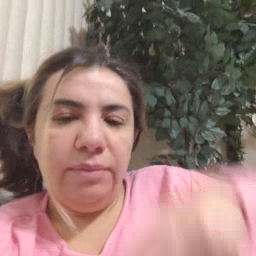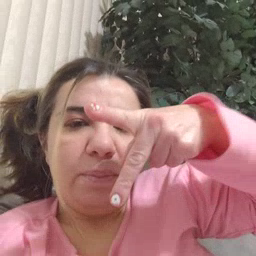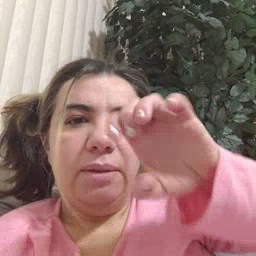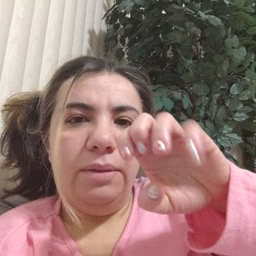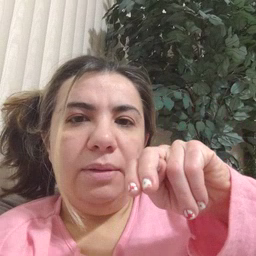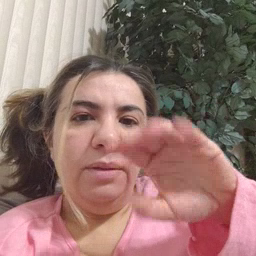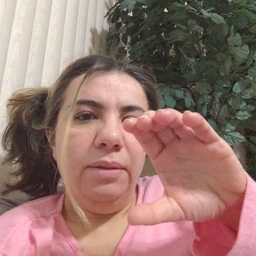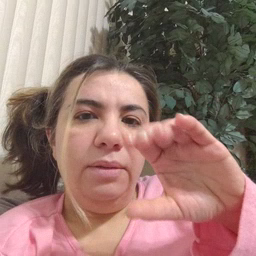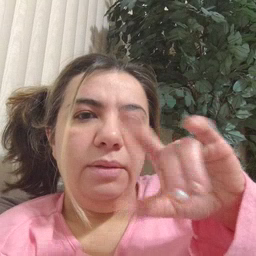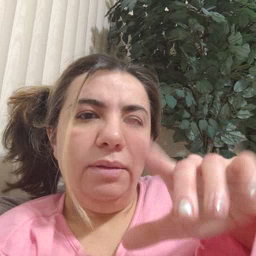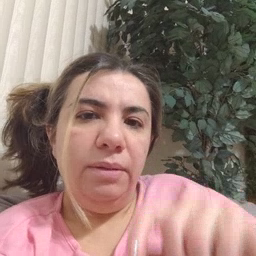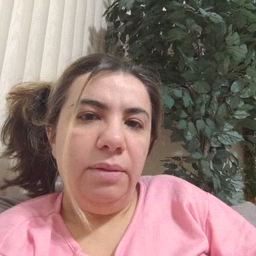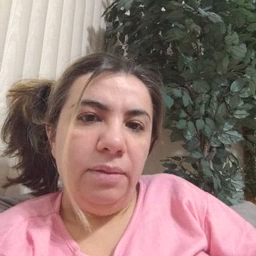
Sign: pencil